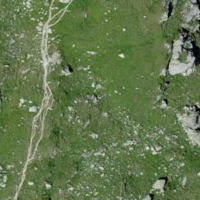
EUNIS habitat code: 31
Species observed at this site:
Juncus jacquinii